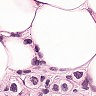
Metastatic tissue present: yes